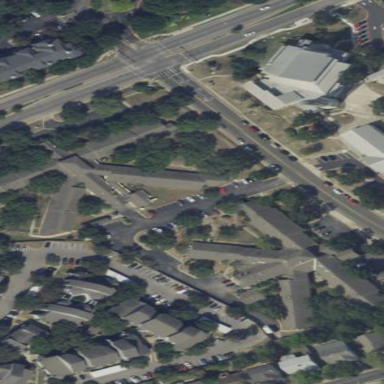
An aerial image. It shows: Nursing home building.